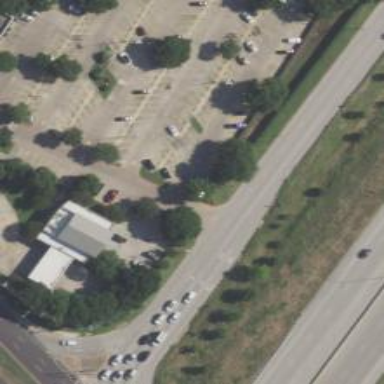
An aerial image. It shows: Secondary road with asphalt surface and frontage road.